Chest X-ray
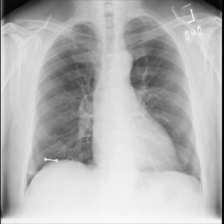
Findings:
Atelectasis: positive
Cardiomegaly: negative
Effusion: negative
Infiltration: positive
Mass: negative
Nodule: negative
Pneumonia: negative
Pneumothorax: negative
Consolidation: negative
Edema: negative
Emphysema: negative
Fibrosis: negative
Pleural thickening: negative
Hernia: negative